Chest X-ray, AP view. Patient: 38 years old, sex M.
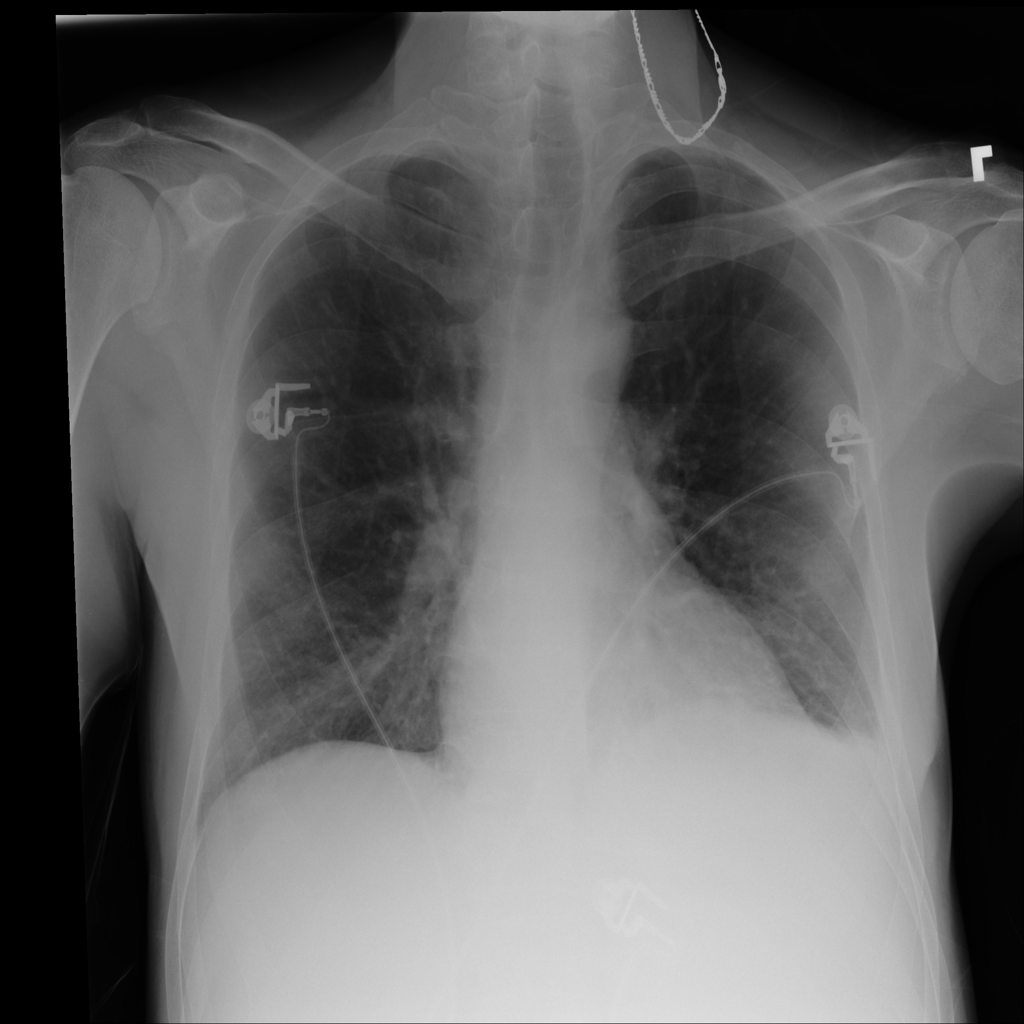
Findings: Effusion